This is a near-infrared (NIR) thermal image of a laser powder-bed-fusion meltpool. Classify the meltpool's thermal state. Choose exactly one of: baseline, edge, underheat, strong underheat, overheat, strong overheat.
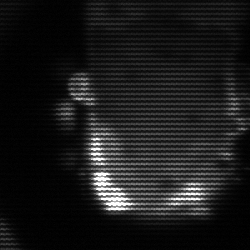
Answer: baseline